五年级 · 立体几何学
（2022・晋安区）如图，封闭玻璃容器里装有液体（单位： $\mathrm{cm}$ ），坚放时液体刚好成正方体的形状，横放时液体高（）

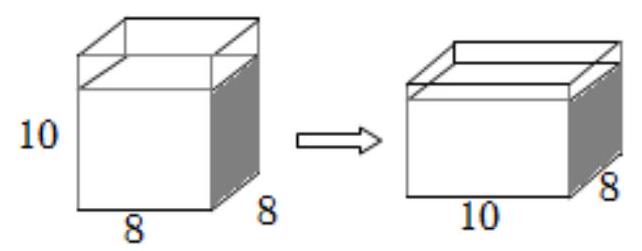
A. 1.6
B. 2
C. 6
D. 6.4

答案: D
解析: 解  $8 \times 8 \times 8 \div(10 \times 8)$

$=64 \times 8 \div 80$

$=512 \div 80$

$=6.4$ (厘米)

答: 横放时液体高是 6.4 厘米。

故选: $D$ 。